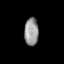
Tissue: lung
Cell type: Epithelial cells
Senescence score: 0.2179
Nuclear area (px): 380
Mean DAPI intensity: 151.708